Aerial crown-view tile of a tropical tree (Barro Colorado Island, Panama), acquired 20240716:
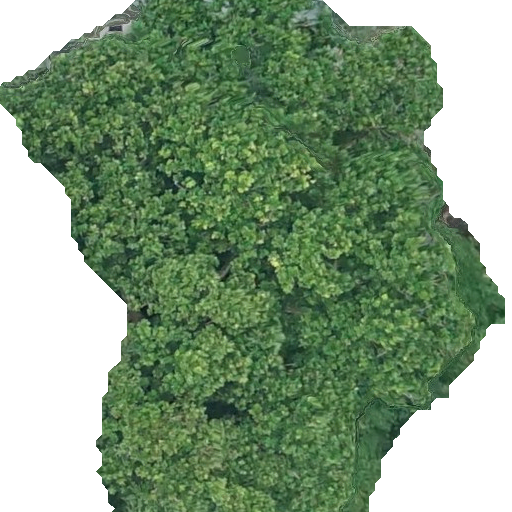
Species: Anacardium excelsum
GBIF accepted scientific name: Anacardium excelsum
Crown area: 301.998 m²